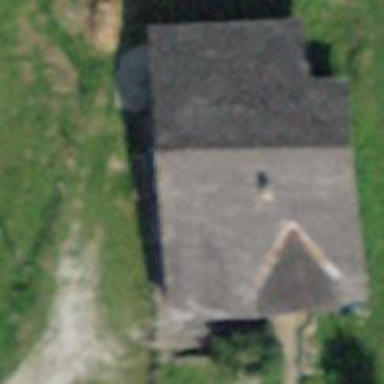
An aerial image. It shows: Farm building.